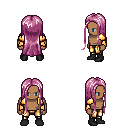
a pixel art fantasy rpg character, male body template, human, dark skin, gold arm armor, gold greaves, pink extra-long hairstyle, black shoes, four views (front, back, left, right), 2x2 character sprite sheet, small pixel art, hard edges, no anti-aliasing